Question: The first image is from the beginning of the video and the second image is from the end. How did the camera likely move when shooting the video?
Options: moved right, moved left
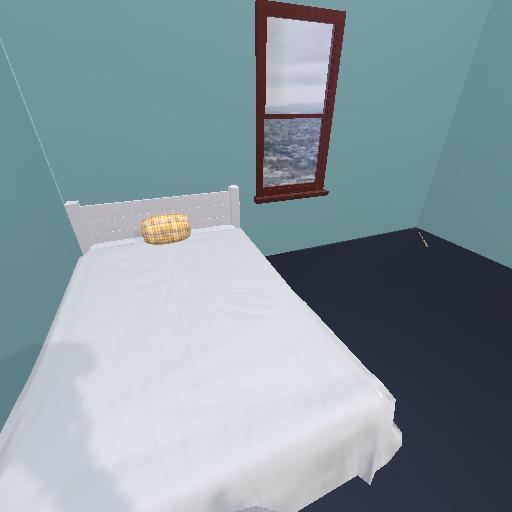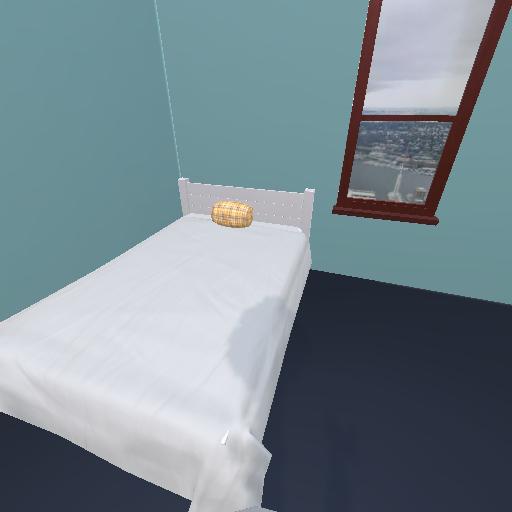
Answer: moved right